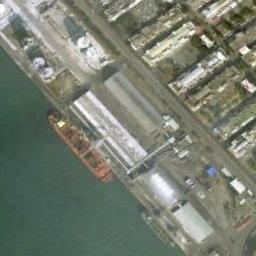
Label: ship